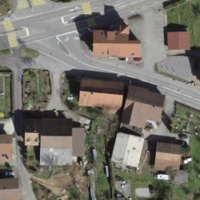
EUNIS habitat code: 54
Species observed at this site:
Sedum album
Datura stramonium